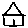
Label: house